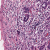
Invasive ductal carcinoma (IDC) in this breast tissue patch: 1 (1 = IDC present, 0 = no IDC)